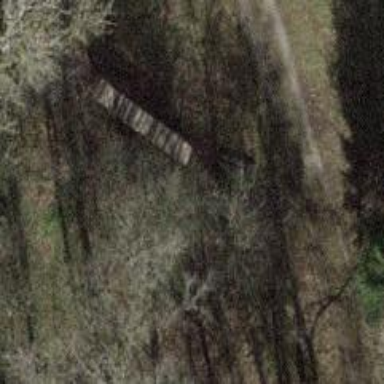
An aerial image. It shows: Bench.